【题型】填空题　【知识点】解析几何　【难度】medium
人脸识别，是基于人的脸部特征信息进行身份识别的一种生物识别技术.在人脸识别中，主要应用距离测试检测样本之间的相似度，常用测量距离的方式有曼哈顿距离和余弦距离.设 \(A(x_1,y_1)\)，\(B(x_2,y_2)\)，则曼哈顿距离 \(d(A,B)=|x_1-x_2|+|y_1-y_2|\)，余弦距离 \(e(A,B)=1-\cos(A,B)\)，其中 \(\cos(A,B)=\cos\langle\overrightarrow{OA},\overrightarrow{OB}\rangle\)（\(O\) 为坐标原点）.已知点 \(M(2,1)\)，\(d(M,N)=1\)，则 \(e(M,N)\) 的最大值近似等于 \underline{\quad\quad\quad}.（保留 3 位小数）（参考数据：\(\sqrt{2}\approx1.41\)，\(\sqrt{5}\approx2.24\)）.
【解答】
【答案】\(0.104\)

【分析】根据题意分析可得 \(N\) 在正方形 \(ABCD\) 的边上运动，结合图象分析 \(\langle\overrightarrow{OM},\overrightarrow{ON}\rangle\) 的最大值，即可得结果.

【详解】设 \(N(x,y)\)，

由题意可得：\(d(M,N)=|2-x|+|1-y|=1\)，即 \(|x-2|+|y-1|=1\)，

可知 \(|x-2|+|y-1|=1\) 表示正方形 \(ABCD\)，其中 \(A(2,0)\)，\(B(3,1)\)，\(C(2,2)\)，\(D(1,1)\)，

即点 \(N\) 在正方形 \(ABCD\) 的边上运动，

因为 \(\overrightarrow{OM}=(2,1)\)，\(\overrightarrow{ON}=(x,y)\)，由图可知：

当 \(\cos(M,N)=\cos\langle\overrightarrow{OM},\overrightarrow{ON}\rangle\) 取到最小值，即 \(\langle\overrightarrow{OM},\overrightarrow{ON}\rangle\) 最大，

点 \(N\) 有如下两种可能：

\textcircled{1} 点 \(N\) 为点 \(A\)，则 \(\overrightarrow{ON}=(2,0)\)，可得 \(\cos(M,N)=\cos\langle\overrightarrow{OM},\overrightarrow{ON}\rangle=\frac{4}{\sqrt{5}\times2}=\frac{2\sqrt{5}}{5}\)；

\textcircled{2}点 \(N\) 在线段 \(CD\) 上运动时，此时 \(\overrightarrow{ON}\) 与 \(\overrightarrow{DC}=(1,1)\) 同向，不妨取 \(\overrightarrow{ON}=(1,1)\)，

则 \(\cos(M,N)=\cos\langle\overrightarrow{OM},\overrightarrow{ON}\rangle=\frac{3}{\sqrt{5}\times\sqrt{2}}=\frac{3\sqrt{10}}{10}\)；

因为 \(\frac{3\sqrt{10}}{10}>\frac{2\sqrt{5}}{5}\)，

所以 \(e(M,N)\) 的最大值为 \(1-\frac{2\sqrt{5}}{5}\approx0.104\).

故答案为：\(0.104\).

【点睛】方法定睛：在处理代数问题时，常把代数转化为几何图形，数形结合处理问题.

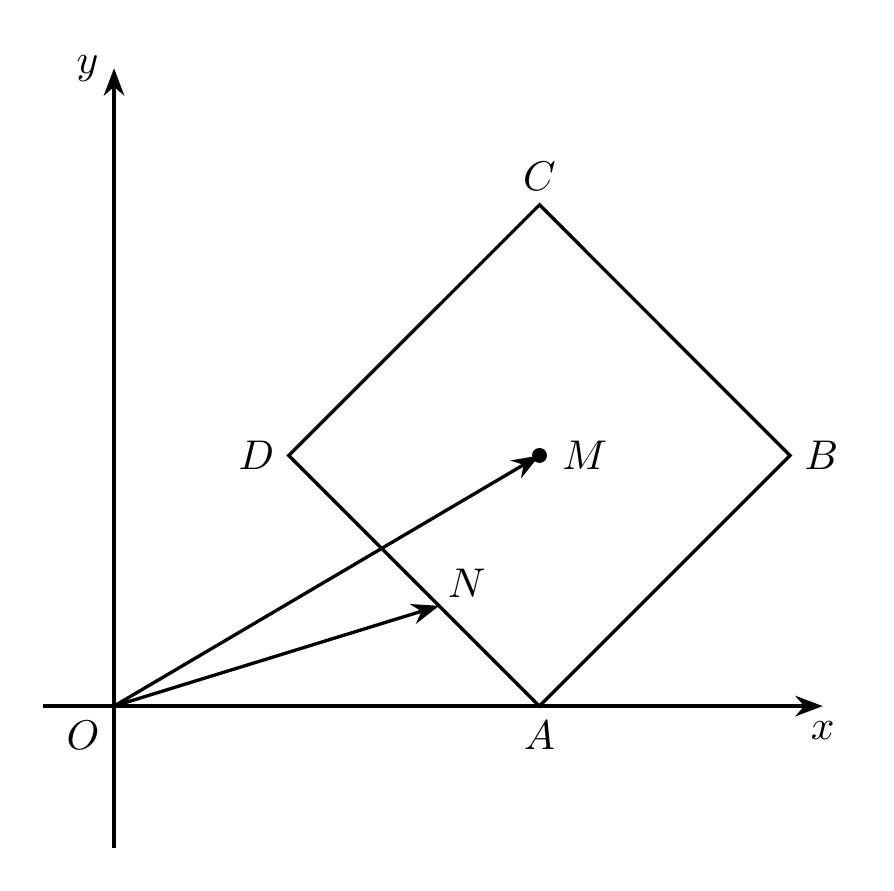